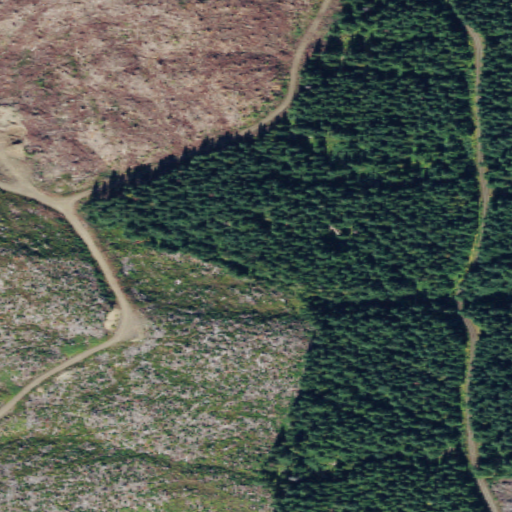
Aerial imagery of mountain in Washington named Olo Mountain containing evergreen forest, shrub, and grassland